Question: I am using the 'AudioFileOpenWithCallbacks' function in my app to provide MP3 data in chunks. I call the function as follows:
'''
AudioFileOpenWithCallbacks((__bridge void *)(self), TTMAudioFile_ReadProc, NULL, TTMAudioFile_GetSizeProc, NULL, 0, &aqData.mAudioFile);
'''
In this case, 'self' is the containing Objective-C class.
My 'TTMAudioFile_ReadProc' callback function is as follows:
'''
OSStatus TTMAudioFile_ReadProc(void *inClientData, SInt64 inPosition, UInt32 requestCount, void *buffer, UInt32 *actualCount) {
TTMAudioQueuePlayer *this = (__bridge TTMAudioQueuePlayer *)inClientData;
NSData *data = [this.decryptor dataAtOffset:inPosition length:requestCount error:NULL];
memcpy(buffer, data.bytes, data.length);
NSUInteger length = data.length;
*actualCount = (UInt32)length;
return noErr;
}
'''
This works, but the NSData isn't being released. Profiling Allocations in Instruments reveal many allocations that look like the following:

Apparently there are two extra 'retain' calls in my callback function, but I don't see where I can be retaining them. Furthermore, I am using ARC, so I don't know why this is happening either.
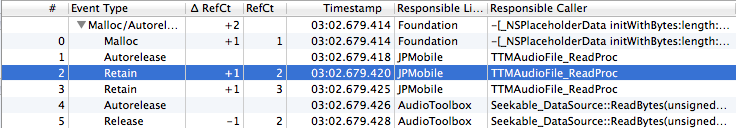
Answer: I needed an autorelease pool.
The C callback function 'TTMAudioFile_ReadProc' is called on a separate thread from the main thread. In this case, an autorelease pool is not automatically created, unlike when working with dispatch queues.
'''
OSStatus TTMAudioFile_ReadProc(void *inClientData, SInt64 inPosition, UInt32 requestCount, void *buffer, UInt32 *actualCount) {
@autoreleasepool {
TTMAudioQueuePlayer *this = (__bridge TTMAudioQueuePlayer *)inClientData;
NSData *data = [this.decryptor dataAtOffset:inPosition length:requestCount error:NULL];
memcpy(buffer, data.bytes, data.length);
NSUInteger length = data.length;
*actualCount = (UInt32)length;
return noErr;
}
}
'''